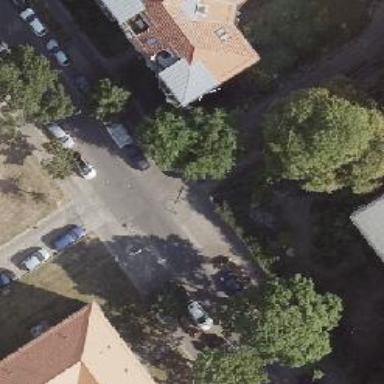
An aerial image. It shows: Unmarked crossing on footway.